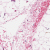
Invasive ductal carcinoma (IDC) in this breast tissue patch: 0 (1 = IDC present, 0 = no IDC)